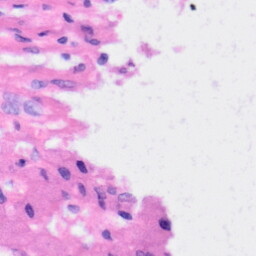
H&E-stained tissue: Liver